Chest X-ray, AP view. Patient: 23 years old, sex F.
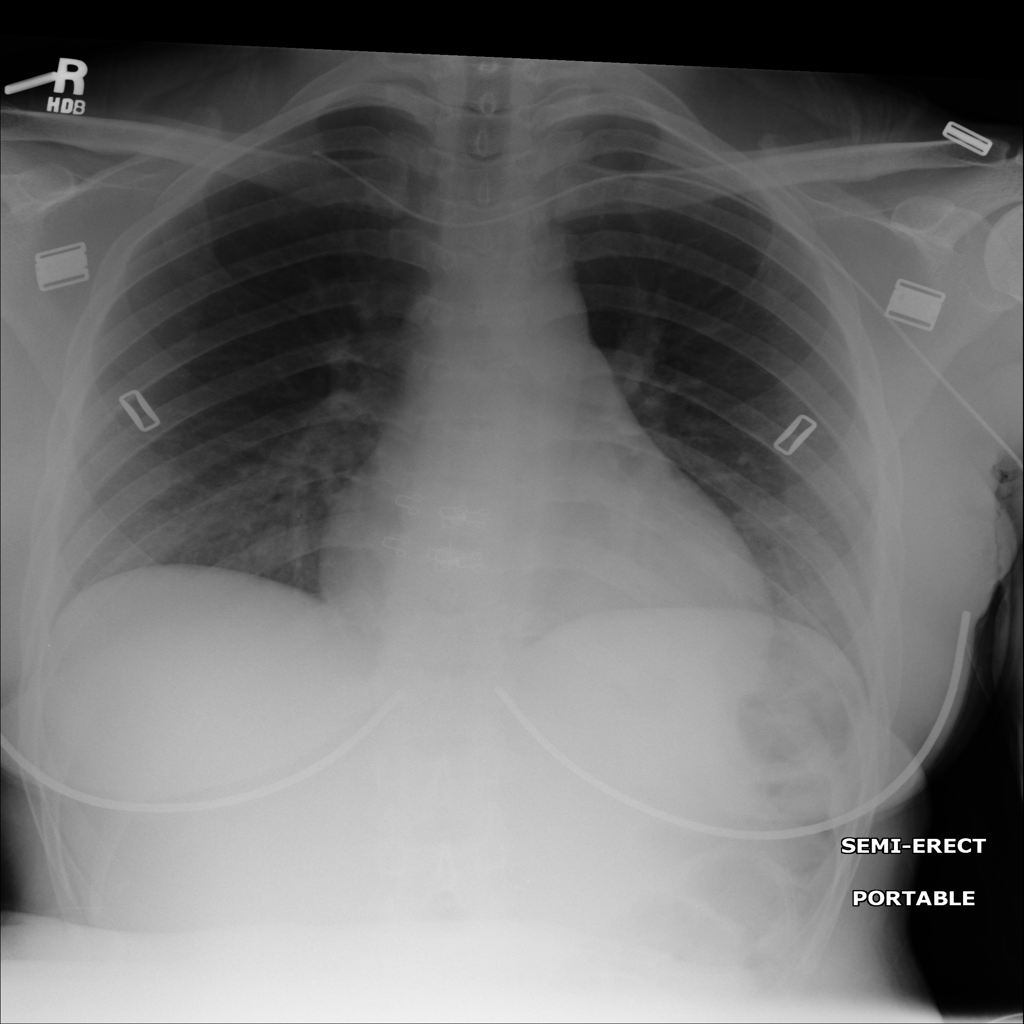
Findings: No Finding